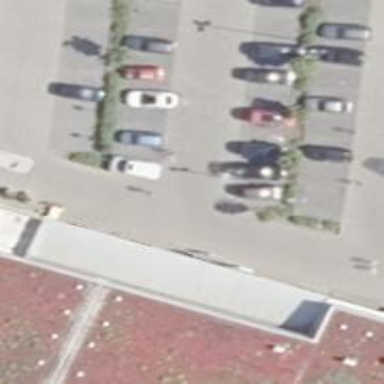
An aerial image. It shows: Road serving as parking aisle.